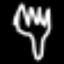
Label: fork